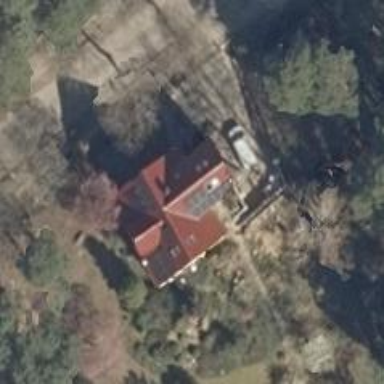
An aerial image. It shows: Detached building.